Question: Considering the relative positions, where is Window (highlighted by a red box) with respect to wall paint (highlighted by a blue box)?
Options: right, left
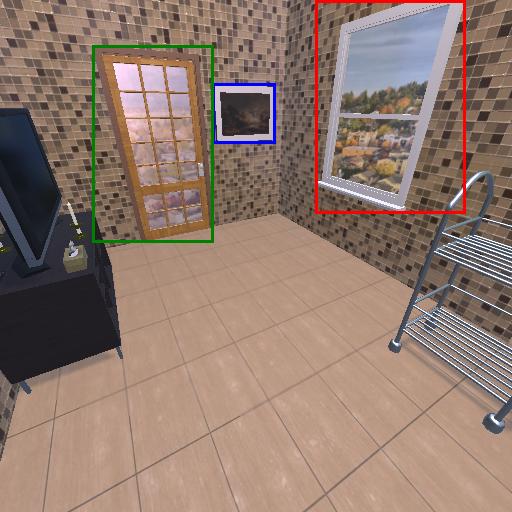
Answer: right